Interaction volume radius: 5 \u00c5
Interaction volume height: 20 \u00c5
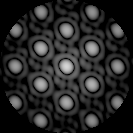
Disorder parameter: 0.03017